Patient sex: F
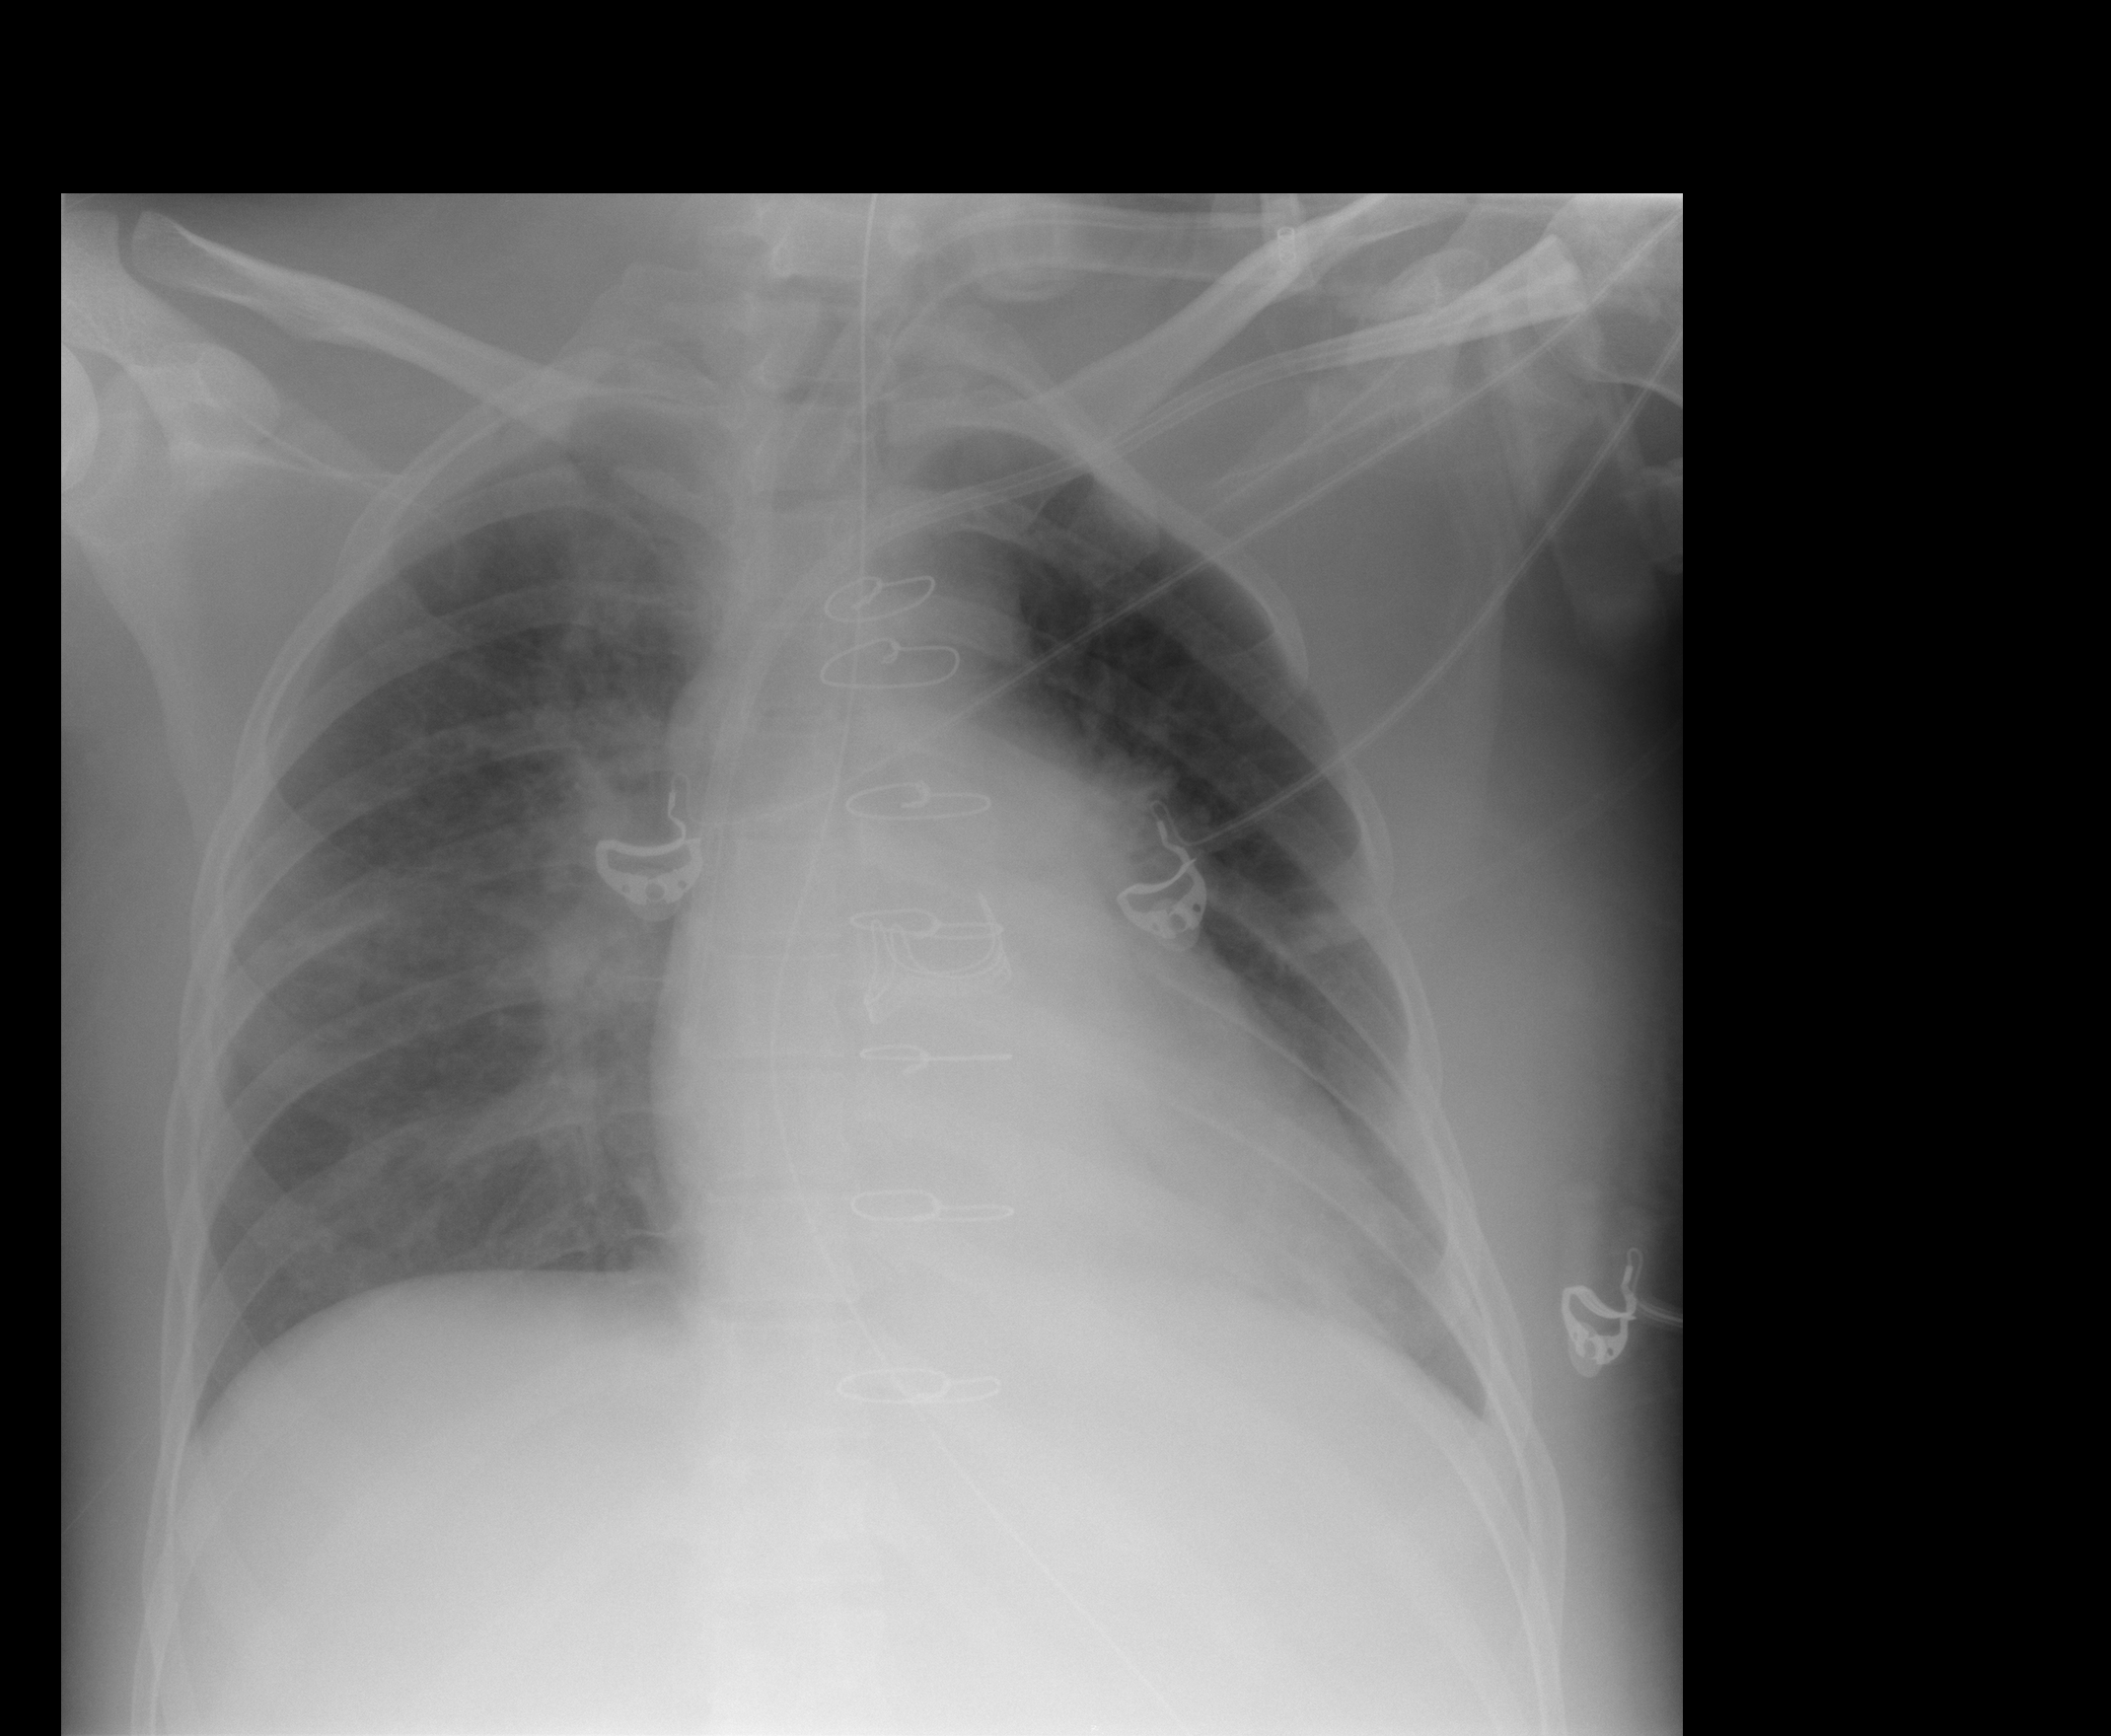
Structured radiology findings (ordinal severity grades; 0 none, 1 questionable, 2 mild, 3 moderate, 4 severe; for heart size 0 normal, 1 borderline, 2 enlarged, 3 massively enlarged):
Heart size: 1
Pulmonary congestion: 0
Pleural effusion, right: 0
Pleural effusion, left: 0
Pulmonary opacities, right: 0
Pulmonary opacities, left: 0
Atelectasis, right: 2
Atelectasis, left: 0